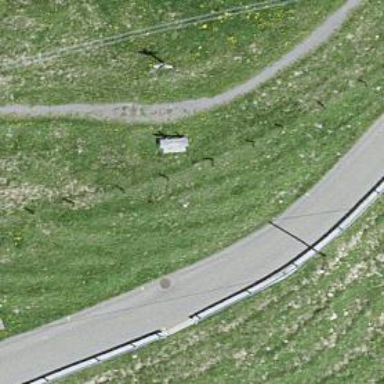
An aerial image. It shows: Bench for seating.